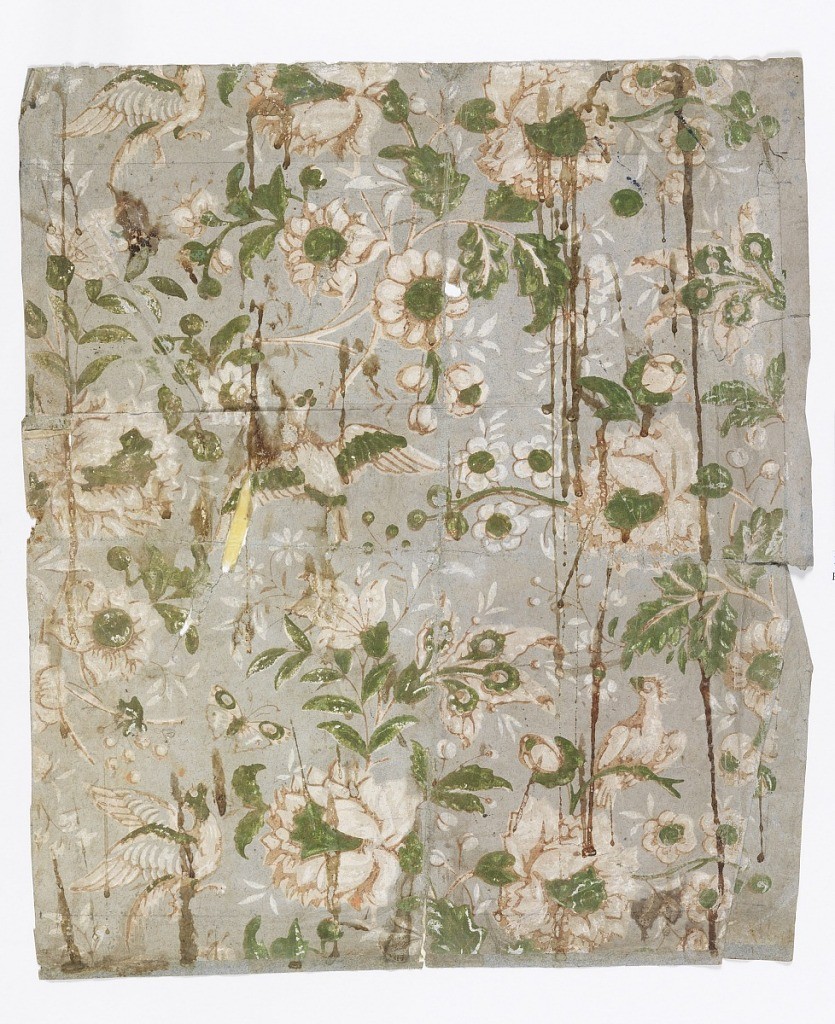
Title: Sidewall
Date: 1820–30
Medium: Block printed on handmade paper, ungrounded
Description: Design of flowers, foliage, and birds, printed in white, green and brown on gray background.